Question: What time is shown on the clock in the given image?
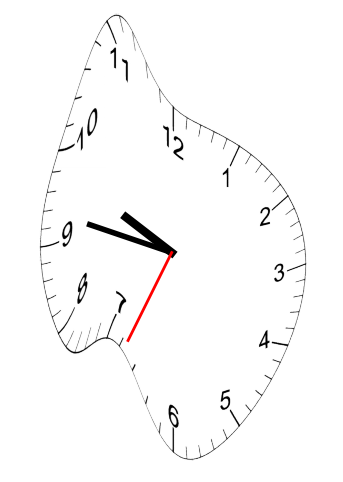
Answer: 09:46:34